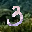
Label: 3